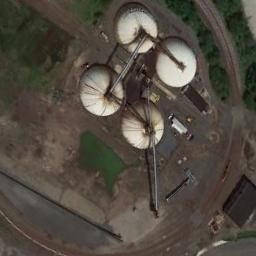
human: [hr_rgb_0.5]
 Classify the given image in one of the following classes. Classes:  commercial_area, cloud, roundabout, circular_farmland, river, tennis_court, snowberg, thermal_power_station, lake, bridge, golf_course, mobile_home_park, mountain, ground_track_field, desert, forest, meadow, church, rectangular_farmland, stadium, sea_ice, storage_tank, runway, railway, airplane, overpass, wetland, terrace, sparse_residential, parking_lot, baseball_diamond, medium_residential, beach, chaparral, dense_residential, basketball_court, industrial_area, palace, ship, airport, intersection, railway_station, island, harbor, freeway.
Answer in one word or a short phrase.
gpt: storage_tank